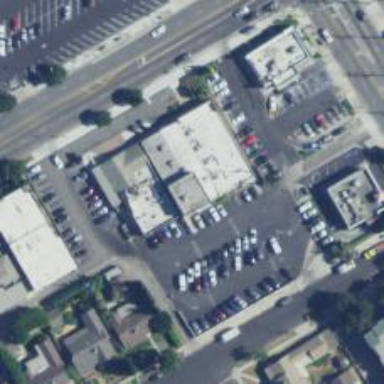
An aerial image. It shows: Healthcare clinic.